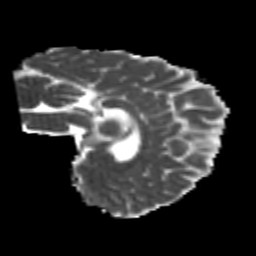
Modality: MD
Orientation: sagittal
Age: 22
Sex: female
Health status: healthy
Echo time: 0.074 s